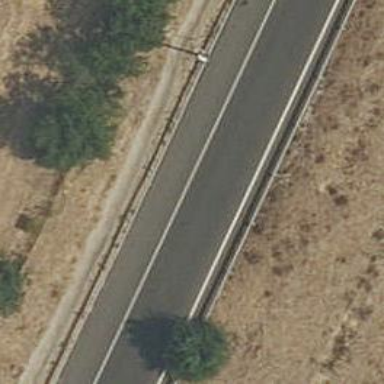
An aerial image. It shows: Motorway link.